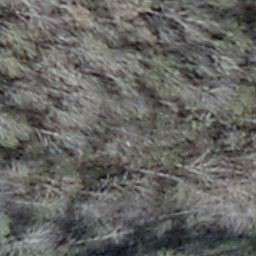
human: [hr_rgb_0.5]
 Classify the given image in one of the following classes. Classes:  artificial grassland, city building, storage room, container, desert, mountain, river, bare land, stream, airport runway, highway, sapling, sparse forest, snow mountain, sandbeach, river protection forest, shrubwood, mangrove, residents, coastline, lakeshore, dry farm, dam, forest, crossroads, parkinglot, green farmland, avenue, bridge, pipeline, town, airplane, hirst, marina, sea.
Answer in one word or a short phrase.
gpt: shrubwood